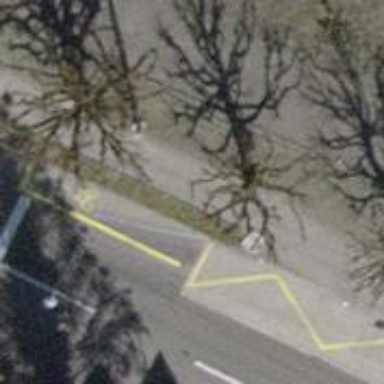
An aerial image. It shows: Tree-lined avenue.